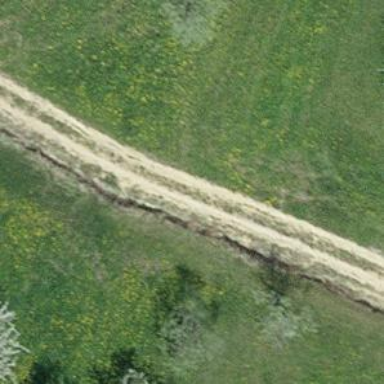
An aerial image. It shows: Dirt track with grade 3 quality.